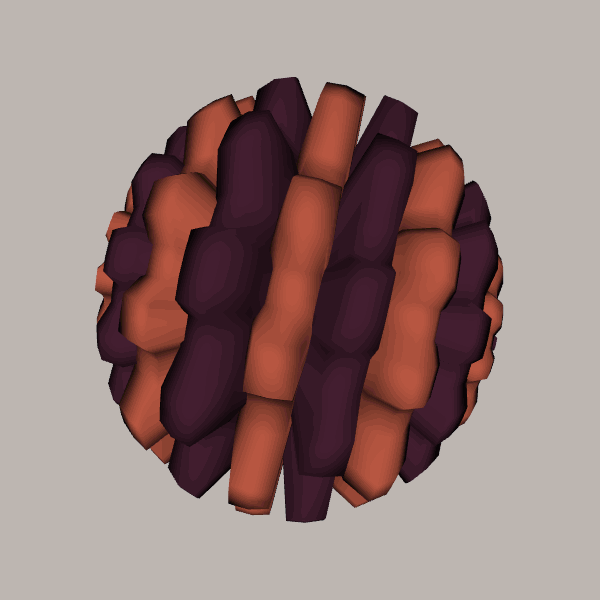
Background: light